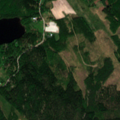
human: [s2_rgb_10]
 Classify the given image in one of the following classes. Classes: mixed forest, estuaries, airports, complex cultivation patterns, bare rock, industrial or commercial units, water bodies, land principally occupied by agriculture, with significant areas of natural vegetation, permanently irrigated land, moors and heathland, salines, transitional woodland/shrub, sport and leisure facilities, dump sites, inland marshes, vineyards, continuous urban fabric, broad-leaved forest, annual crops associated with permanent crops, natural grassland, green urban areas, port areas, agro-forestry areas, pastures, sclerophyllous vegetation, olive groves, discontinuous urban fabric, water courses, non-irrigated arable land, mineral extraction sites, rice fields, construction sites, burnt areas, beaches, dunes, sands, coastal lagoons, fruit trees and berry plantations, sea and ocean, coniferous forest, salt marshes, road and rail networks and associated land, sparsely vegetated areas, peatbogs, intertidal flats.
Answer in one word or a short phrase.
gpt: land principally occupied by agriculture, with significant areas of natural vegetation, coniferous forest, mixed forest, water bodies